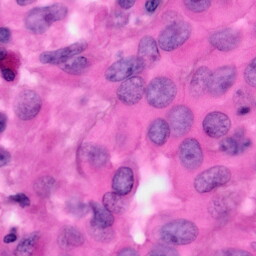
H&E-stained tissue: Pancreatic